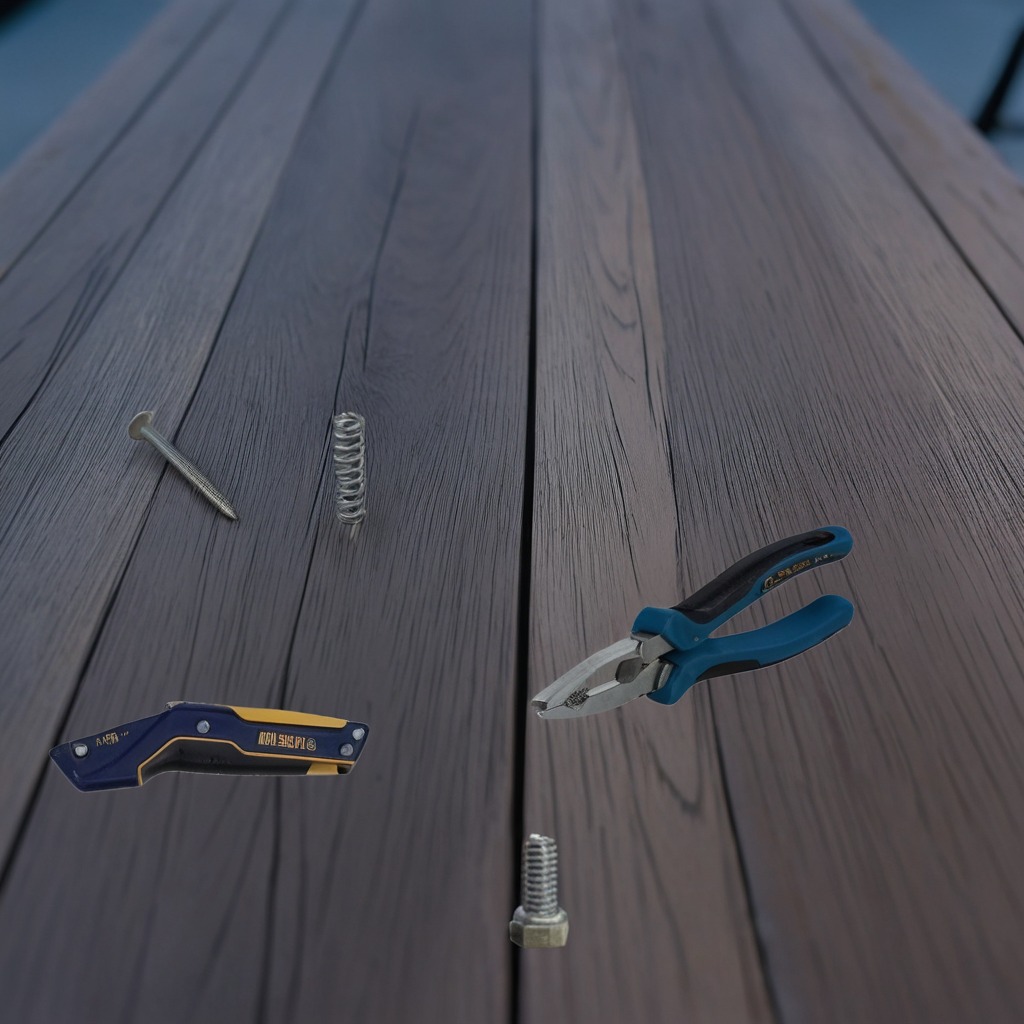
A coiled metal spring is lying on a table.